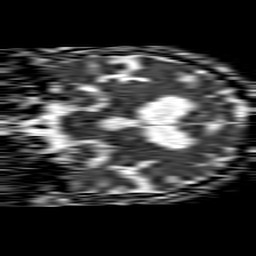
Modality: ADC
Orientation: coronal
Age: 69
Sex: male
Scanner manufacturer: philips
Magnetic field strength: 1.5 T
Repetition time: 4.6 s
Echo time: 0.08517 s